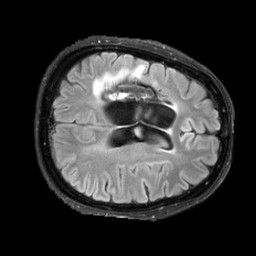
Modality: FLAIR
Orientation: axial
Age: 31
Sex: female
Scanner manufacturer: siemens
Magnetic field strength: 3 T
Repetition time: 9 s
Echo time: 0.099 s